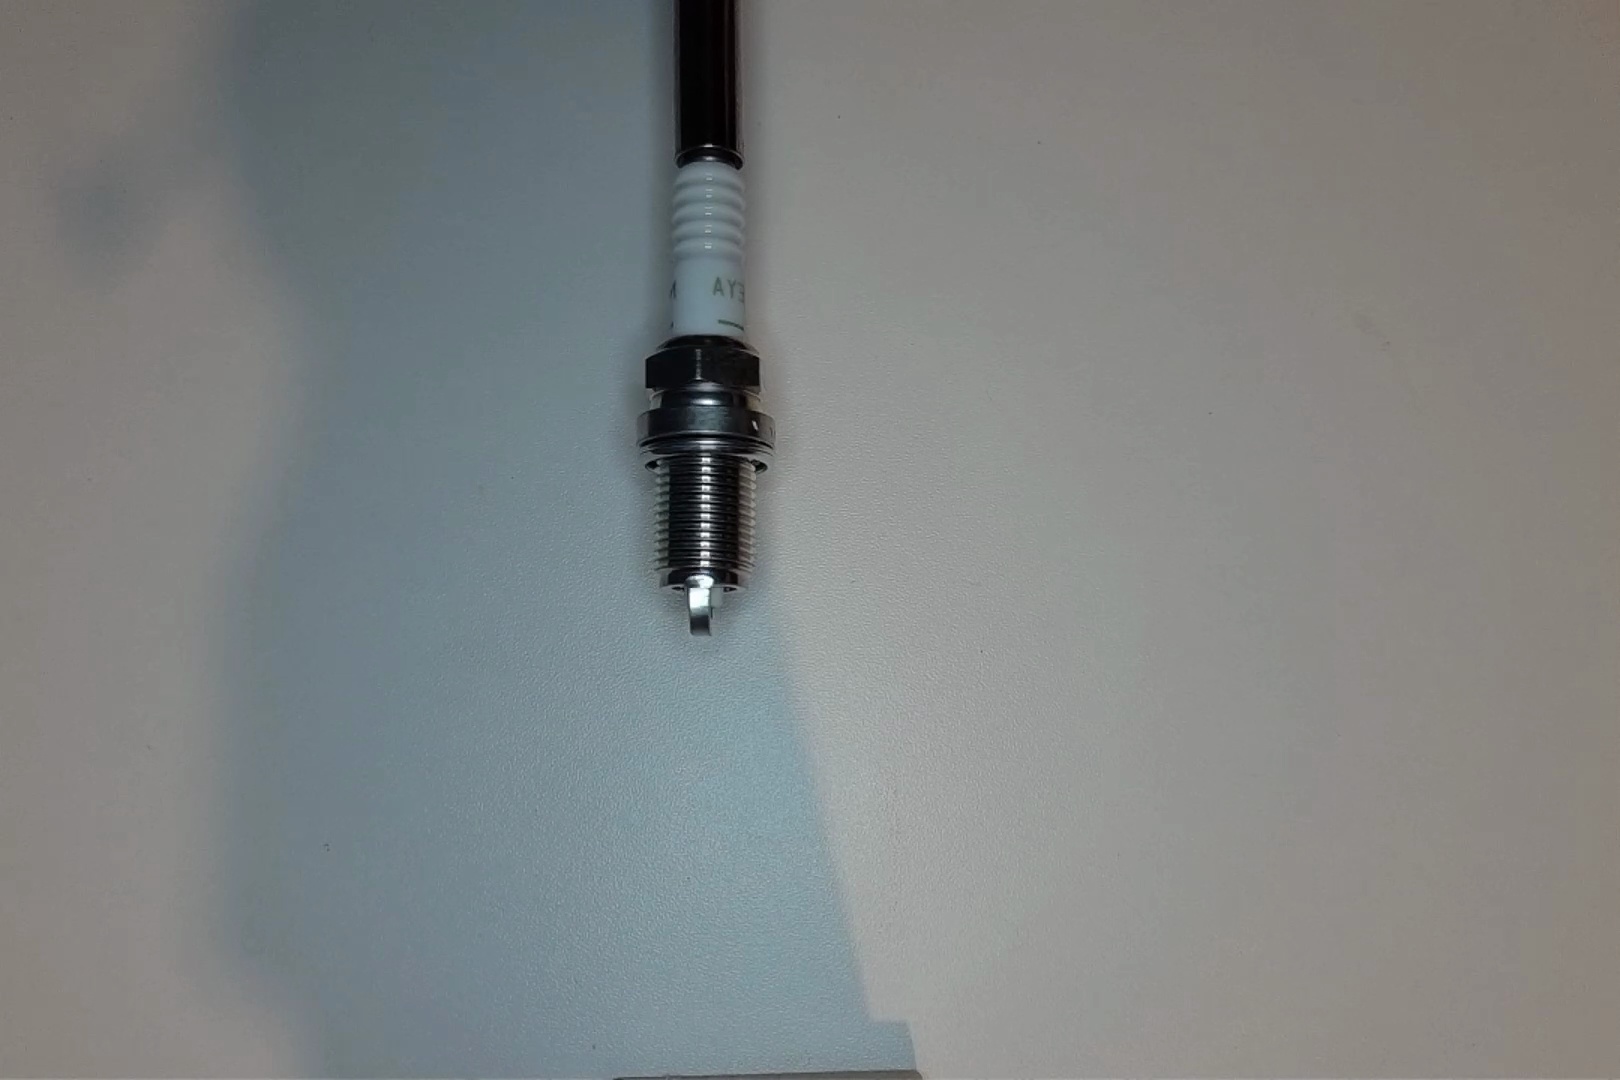
Label: no anomaly